Question: I want to compare records between 2 databases on my SQL 2008 Server. The query below works in SSMS.
'''
SELECT 'Manual',
manual.*,
'Auto',
Auto.*
FROM (SELECT * FROM TESTINGSOMODS..TESTINGSOManMODS) Manual
FULL OUTER JOIN
(SELECT * FROM CHELTONCUSTOMIZATIONS..SOMODS) Auto
ON manual.[Order No] = auto.fsono
'''
I created a solution and when I tried to set up a shared data source, I am confronted with the following:

So, my first question is, if I want to pull from 2 different databases what do I enter for "Select or enter a database name"?
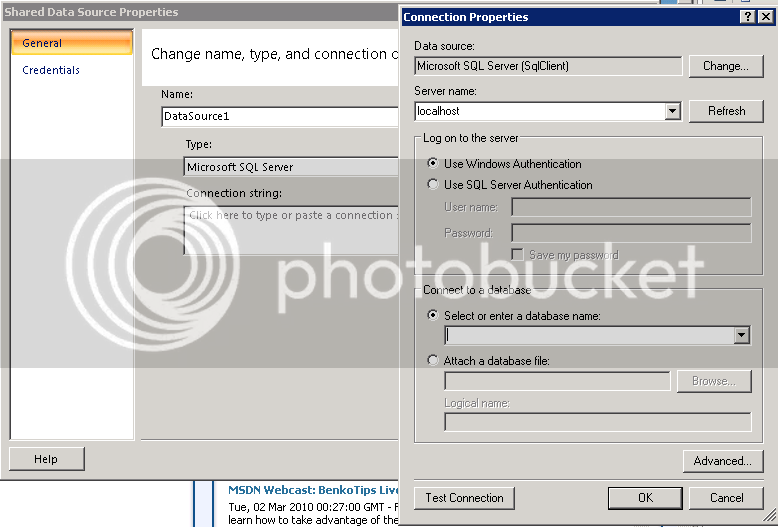
Answer: Set it up to run from TESTINGSOMODS. Create a stored procedure on TESTINGSOMODS that contains the query, use this procedure for the report. The report will not know that you are accessing CHELTONCUSTOMIZATIONS, it will only look at a result set from the procedure on TESTINGSOMODS.